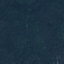
Land use / land cover class: Forest